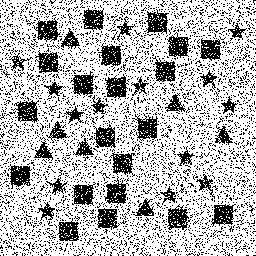
Squares: 21
Triangles: 7
Stars: 14
Total shapes: 42